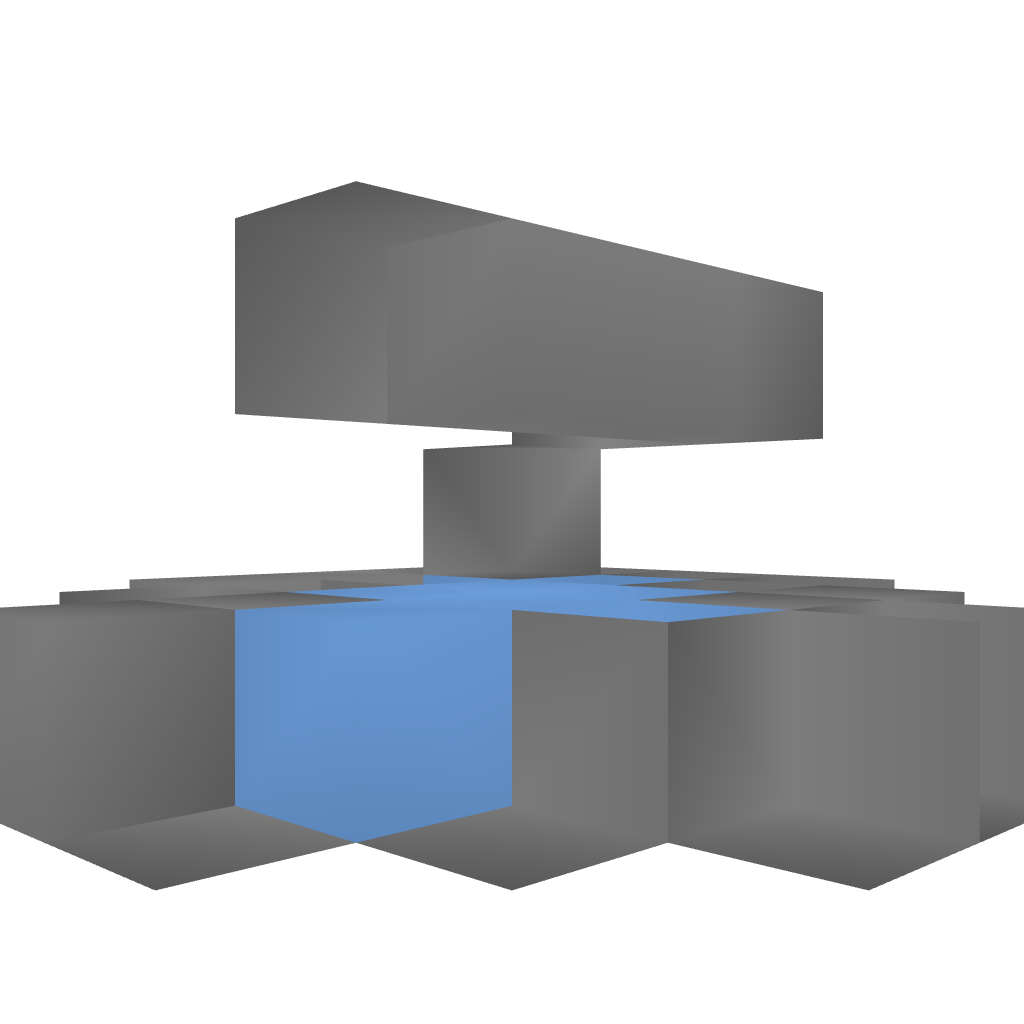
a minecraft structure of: Compact Angle Cannon bad low quality